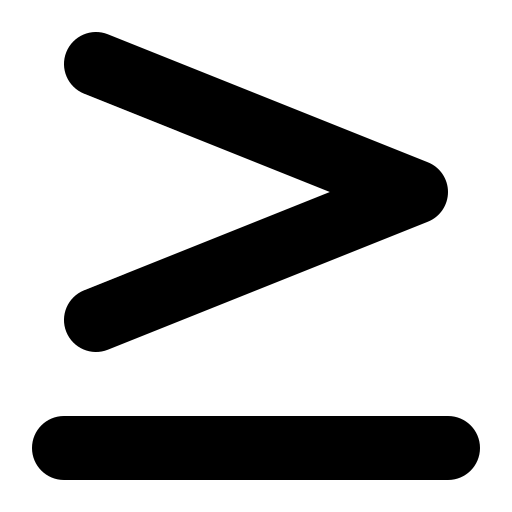
Tags: icon, FontAwesome, fa-icon, solid, greater, than, equal